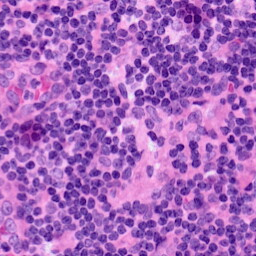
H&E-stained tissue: LymphNode